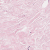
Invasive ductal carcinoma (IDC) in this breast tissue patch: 0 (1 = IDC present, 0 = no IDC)